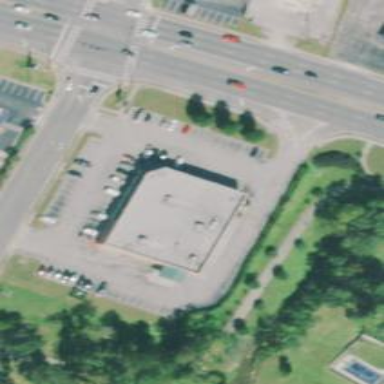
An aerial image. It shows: Pharmacy building providing healthcare services.